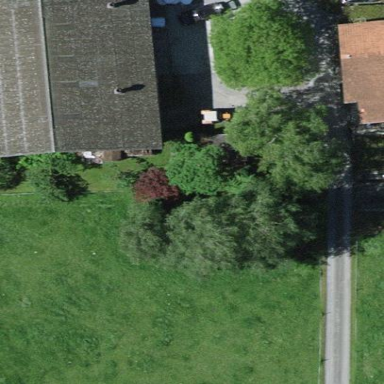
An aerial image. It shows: Farmyard area.